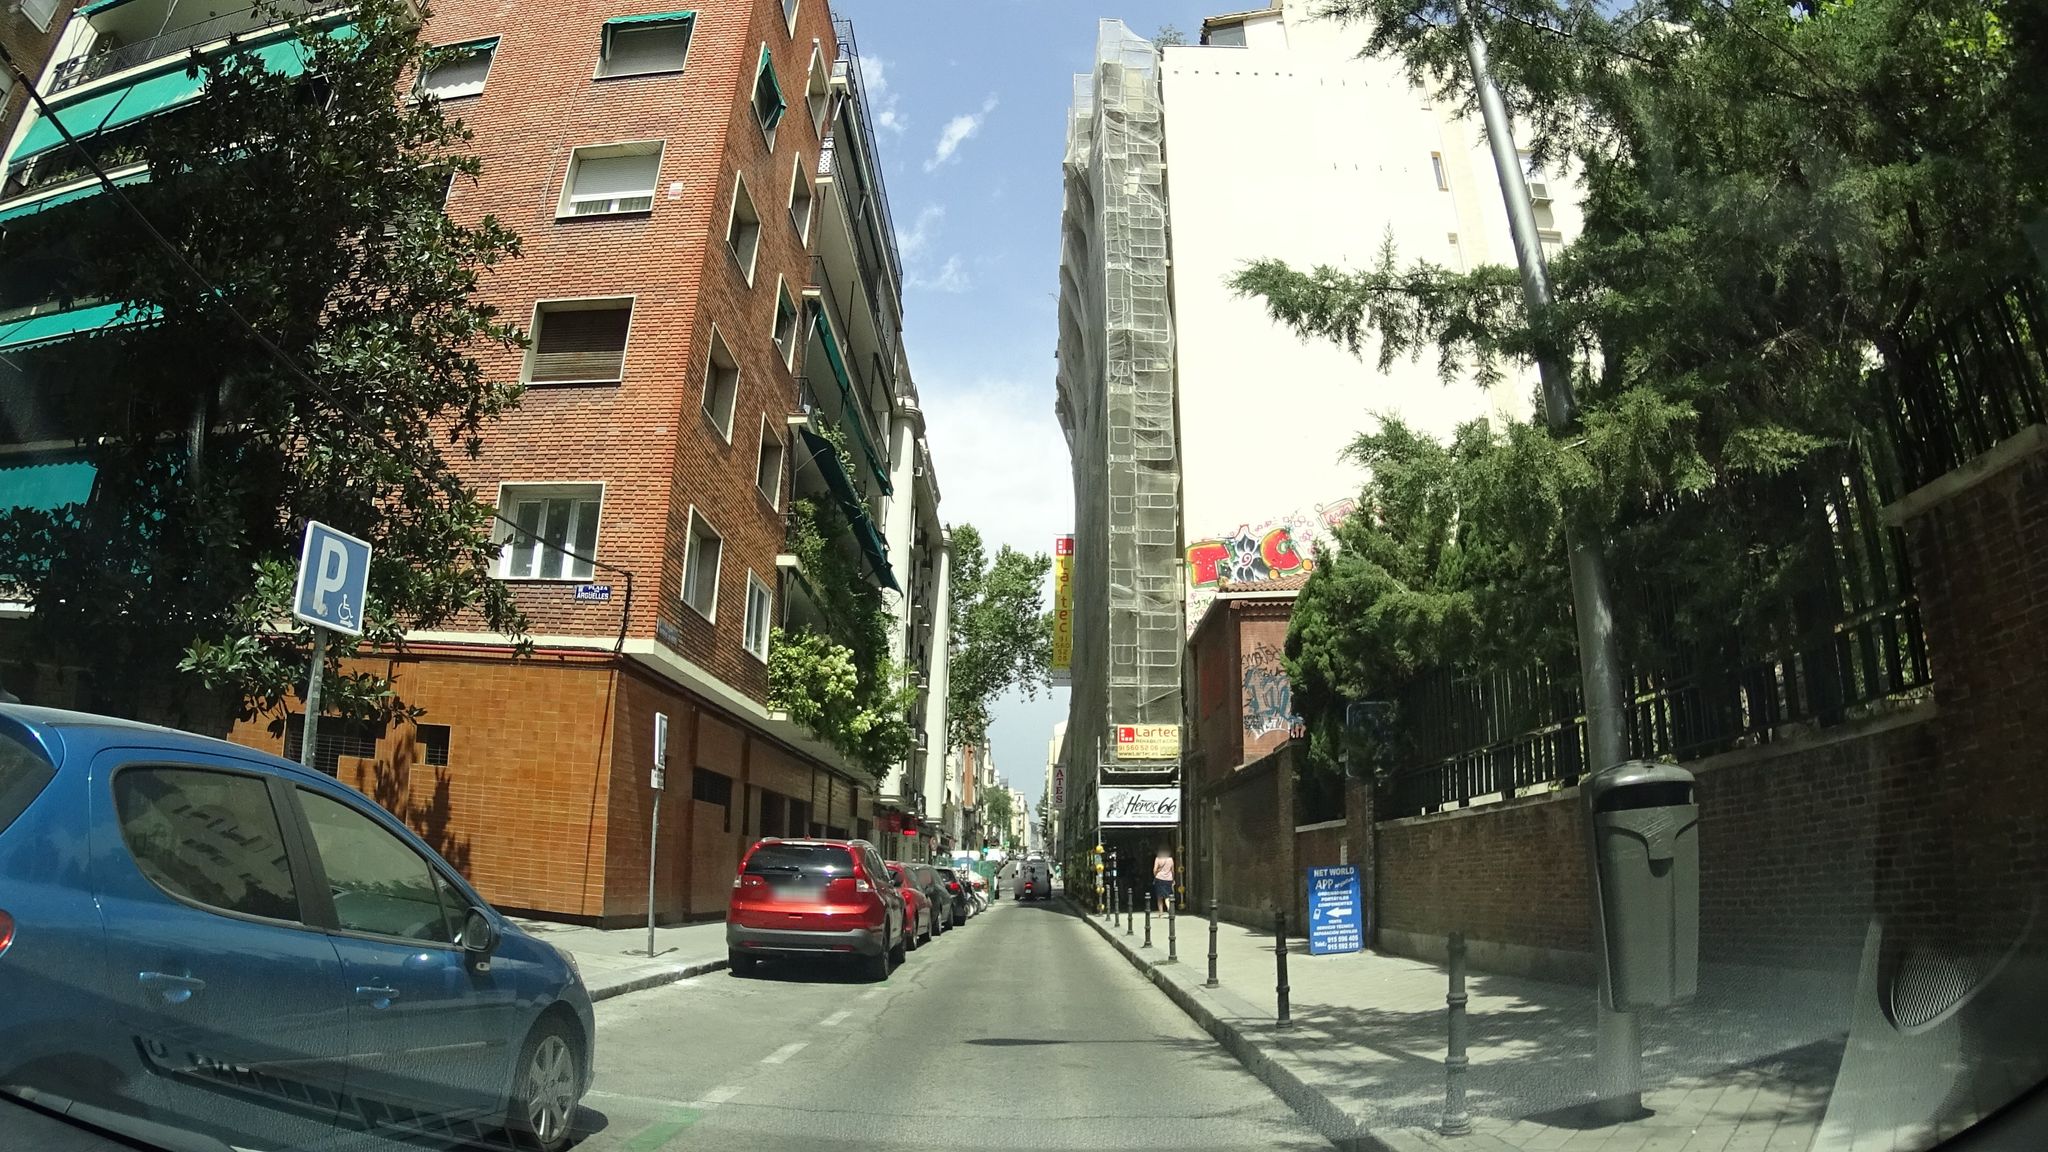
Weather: clear
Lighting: day
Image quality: good
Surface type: driving surface
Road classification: residential
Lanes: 1
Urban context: urban centre
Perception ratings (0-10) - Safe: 2.35, Lively: 8.23, Beautiful: 5.71, Boring: 2.53, Depressing: 4.89, Wealthy: 9.07